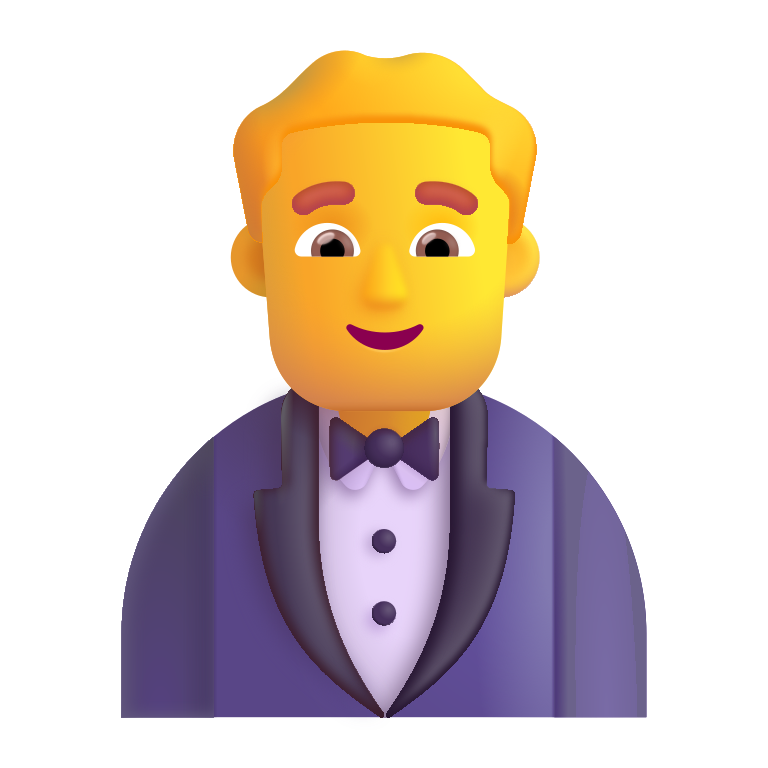
man in tuxedo color default